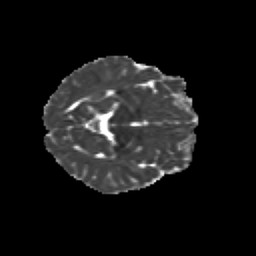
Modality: MD
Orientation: axial
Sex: female
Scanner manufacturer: siemens
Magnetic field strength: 3 T
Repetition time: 5 s
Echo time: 0.071 s